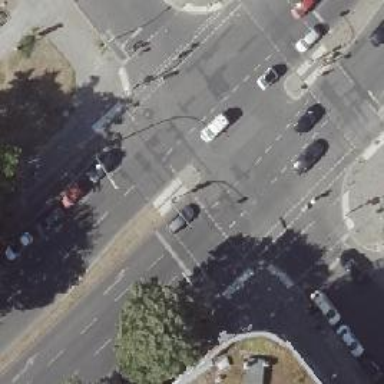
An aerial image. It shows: Crossing with traffic signals.